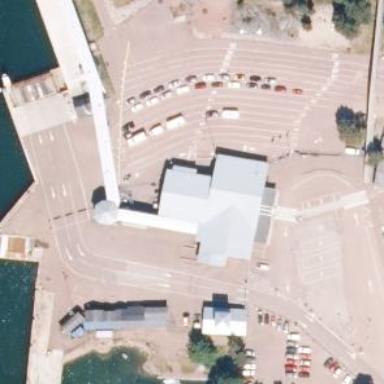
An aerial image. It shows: Building serving as ferry terminal station.